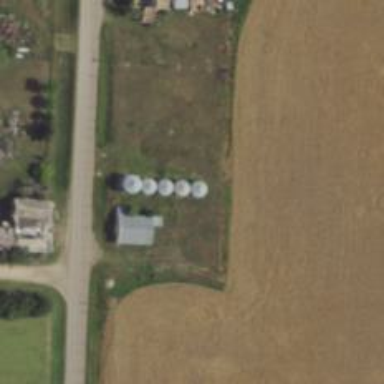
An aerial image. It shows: Silo.